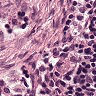
Metastatic tissue present: no